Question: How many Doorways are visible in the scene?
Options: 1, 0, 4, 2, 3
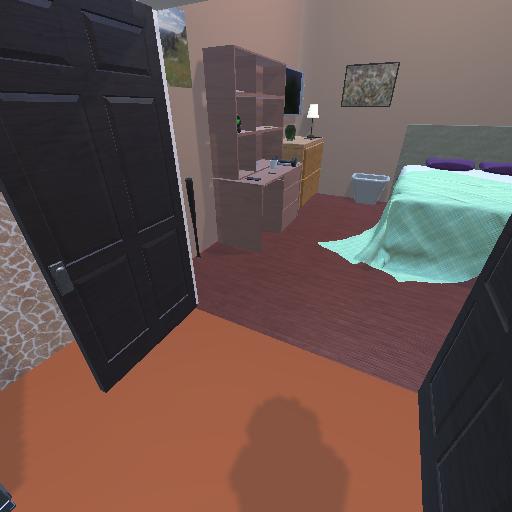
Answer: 1